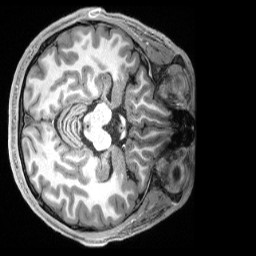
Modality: T1w
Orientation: axial
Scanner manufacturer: siemens
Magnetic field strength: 3 T
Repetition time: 2.5 s
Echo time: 0.00231 s